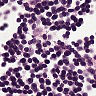
Metastatic tissue present: no